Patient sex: F
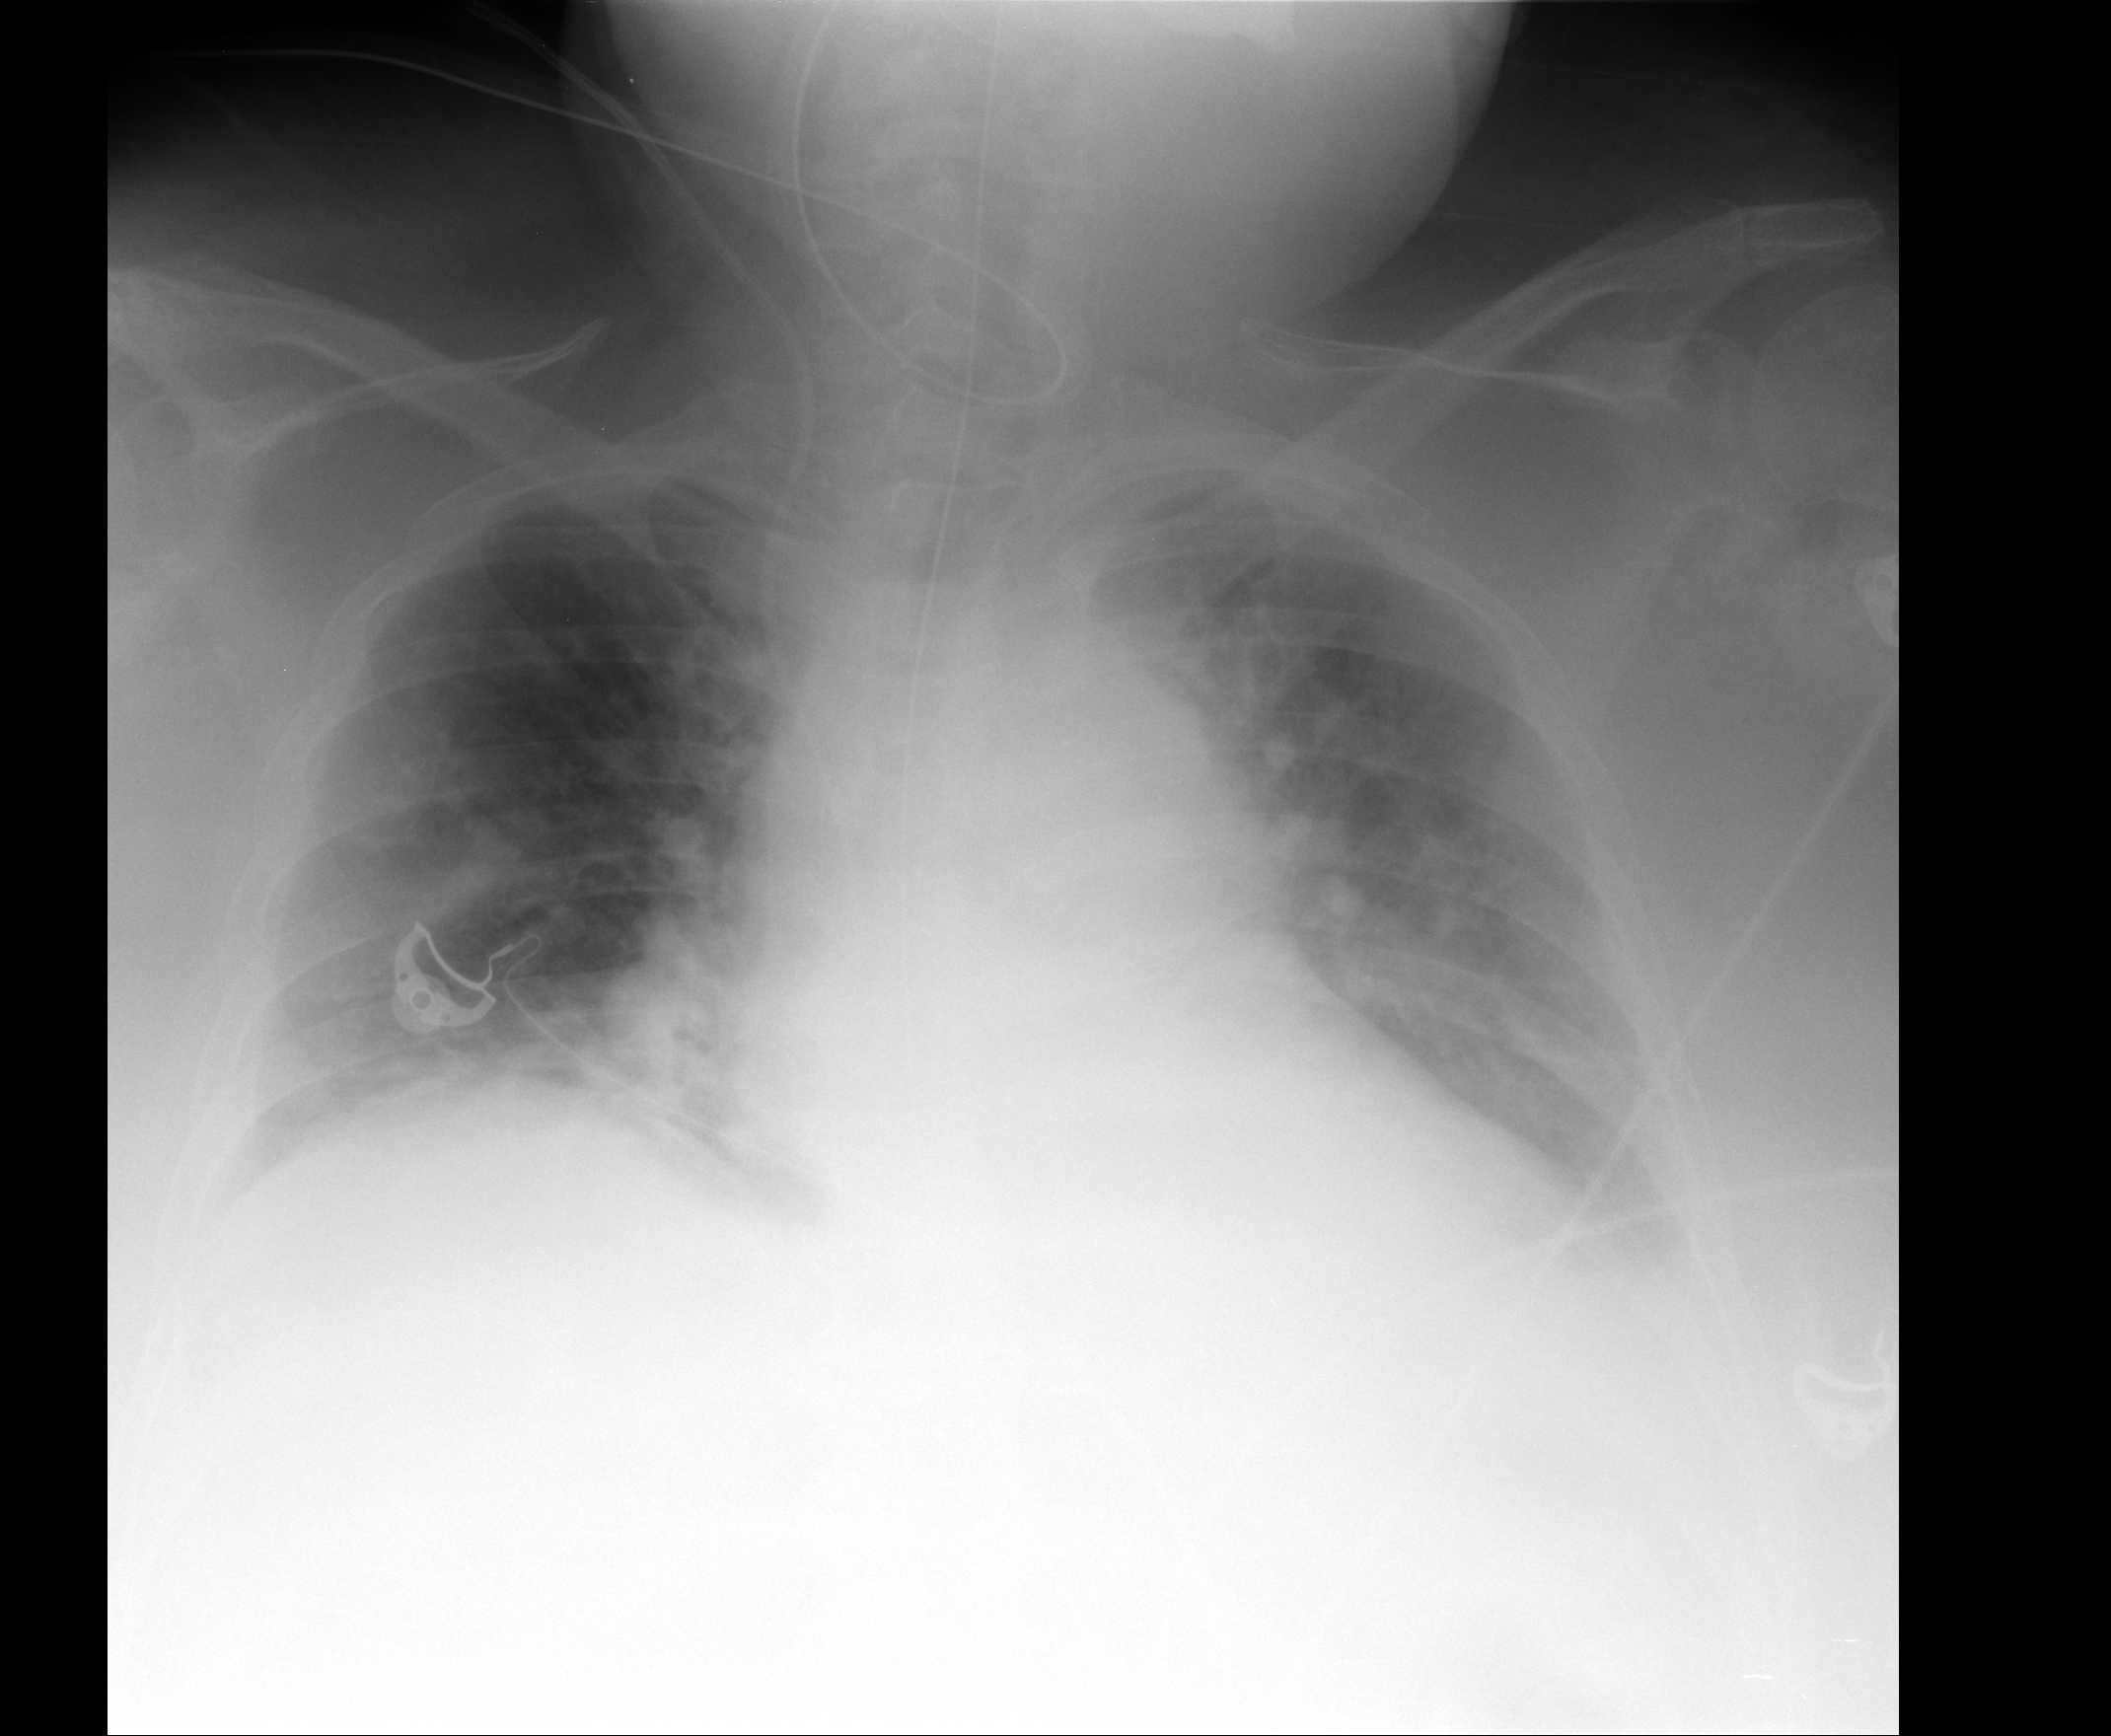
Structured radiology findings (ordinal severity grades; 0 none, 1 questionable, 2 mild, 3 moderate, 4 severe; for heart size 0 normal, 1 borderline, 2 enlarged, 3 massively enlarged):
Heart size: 2
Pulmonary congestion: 3
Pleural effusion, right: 1
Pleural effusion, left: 2
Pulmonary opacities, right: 2
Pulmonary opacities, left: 0
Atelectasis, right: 2
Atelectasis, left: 2